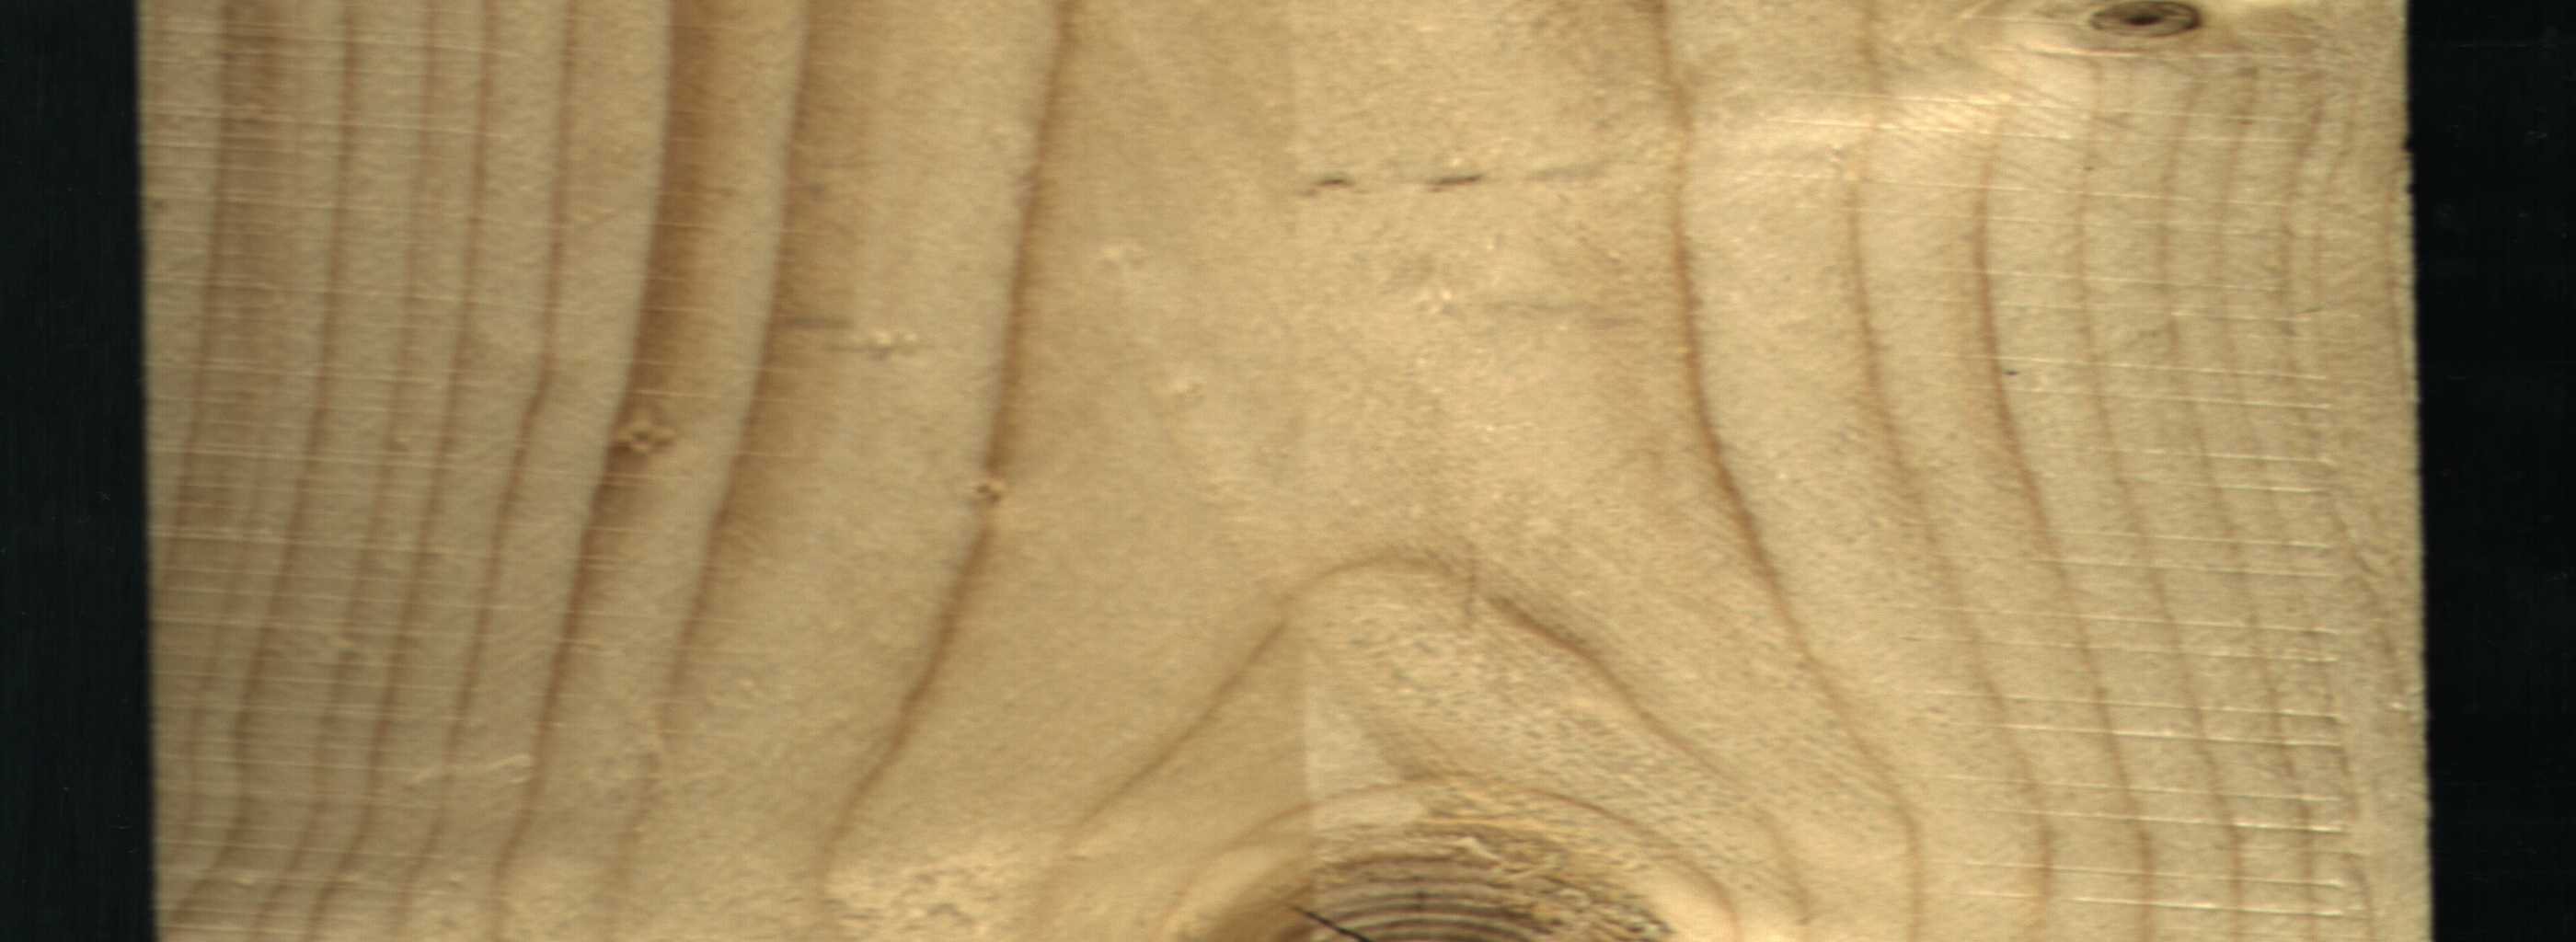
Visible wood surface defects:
knot_with_crack
Dead_Knot
Live_Knot
Live_Knot
Live_Knot